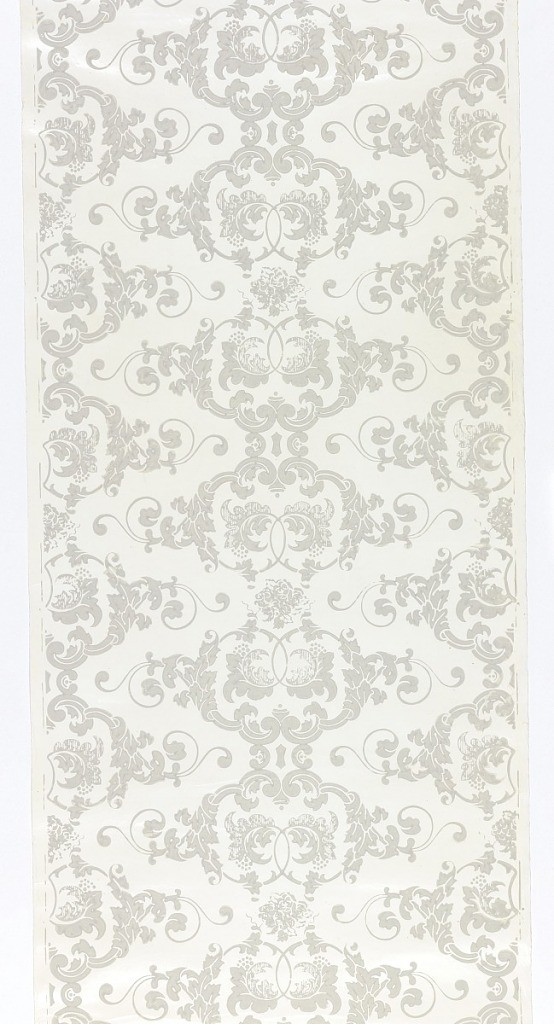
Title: Sidewall
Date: ca. 1843
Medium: Block-printed
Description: Bi-symmetrical foliage, flower and foliate scroll pattern in pale gray. Straight across match.